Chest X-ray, AP view. Patient: 66 years old, sex M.
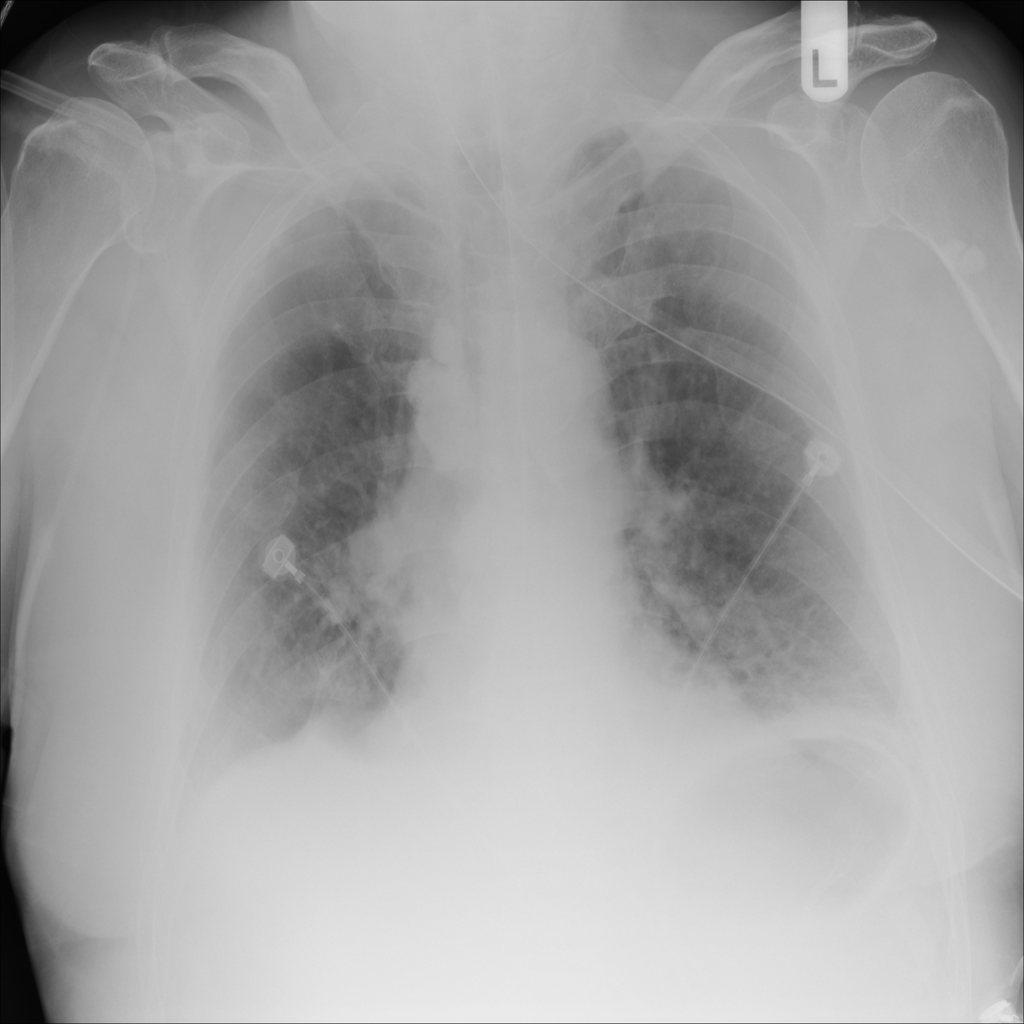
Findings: No Finding